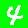
Digit: 4